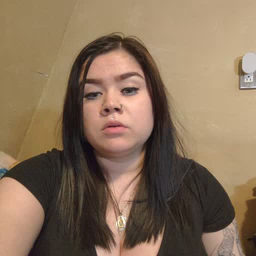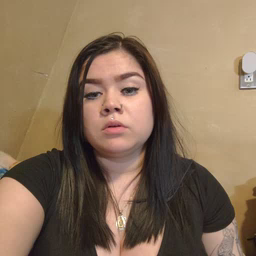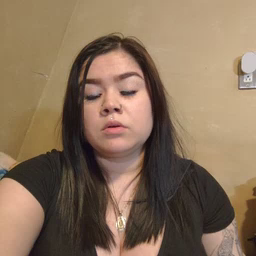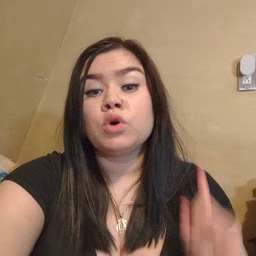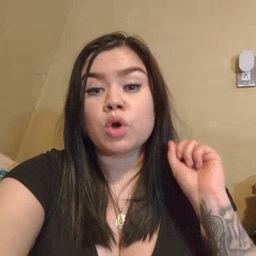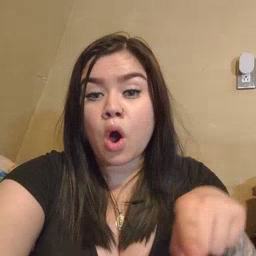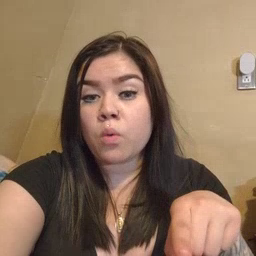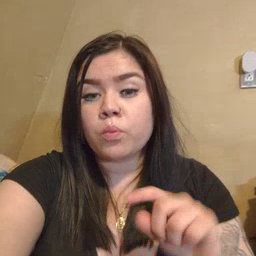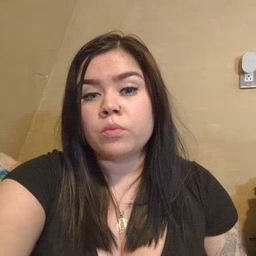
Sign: go